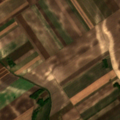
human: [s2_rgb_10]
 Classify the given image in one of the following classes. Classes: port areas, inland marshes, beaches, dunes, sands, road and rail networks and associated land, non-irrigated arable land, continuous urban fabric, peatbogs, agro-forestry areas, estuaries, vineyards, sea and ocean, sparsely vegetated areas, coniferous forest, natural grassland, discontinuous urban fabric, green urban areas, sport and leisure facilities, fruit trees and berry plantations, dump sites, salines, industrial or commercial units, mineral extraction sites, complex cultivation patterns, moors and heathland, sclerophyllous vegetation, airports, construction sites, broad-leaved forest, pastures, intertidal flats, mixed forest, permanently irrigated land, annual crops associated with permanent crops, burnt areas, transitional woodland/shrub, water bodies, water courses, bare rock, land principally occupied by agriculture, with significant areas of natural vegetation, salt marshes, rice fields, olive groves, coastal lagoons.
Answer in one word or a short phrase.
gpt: non-irrigated arable land, land principally occupied by agriculture, with significant areas of natural vegetation